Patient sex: M
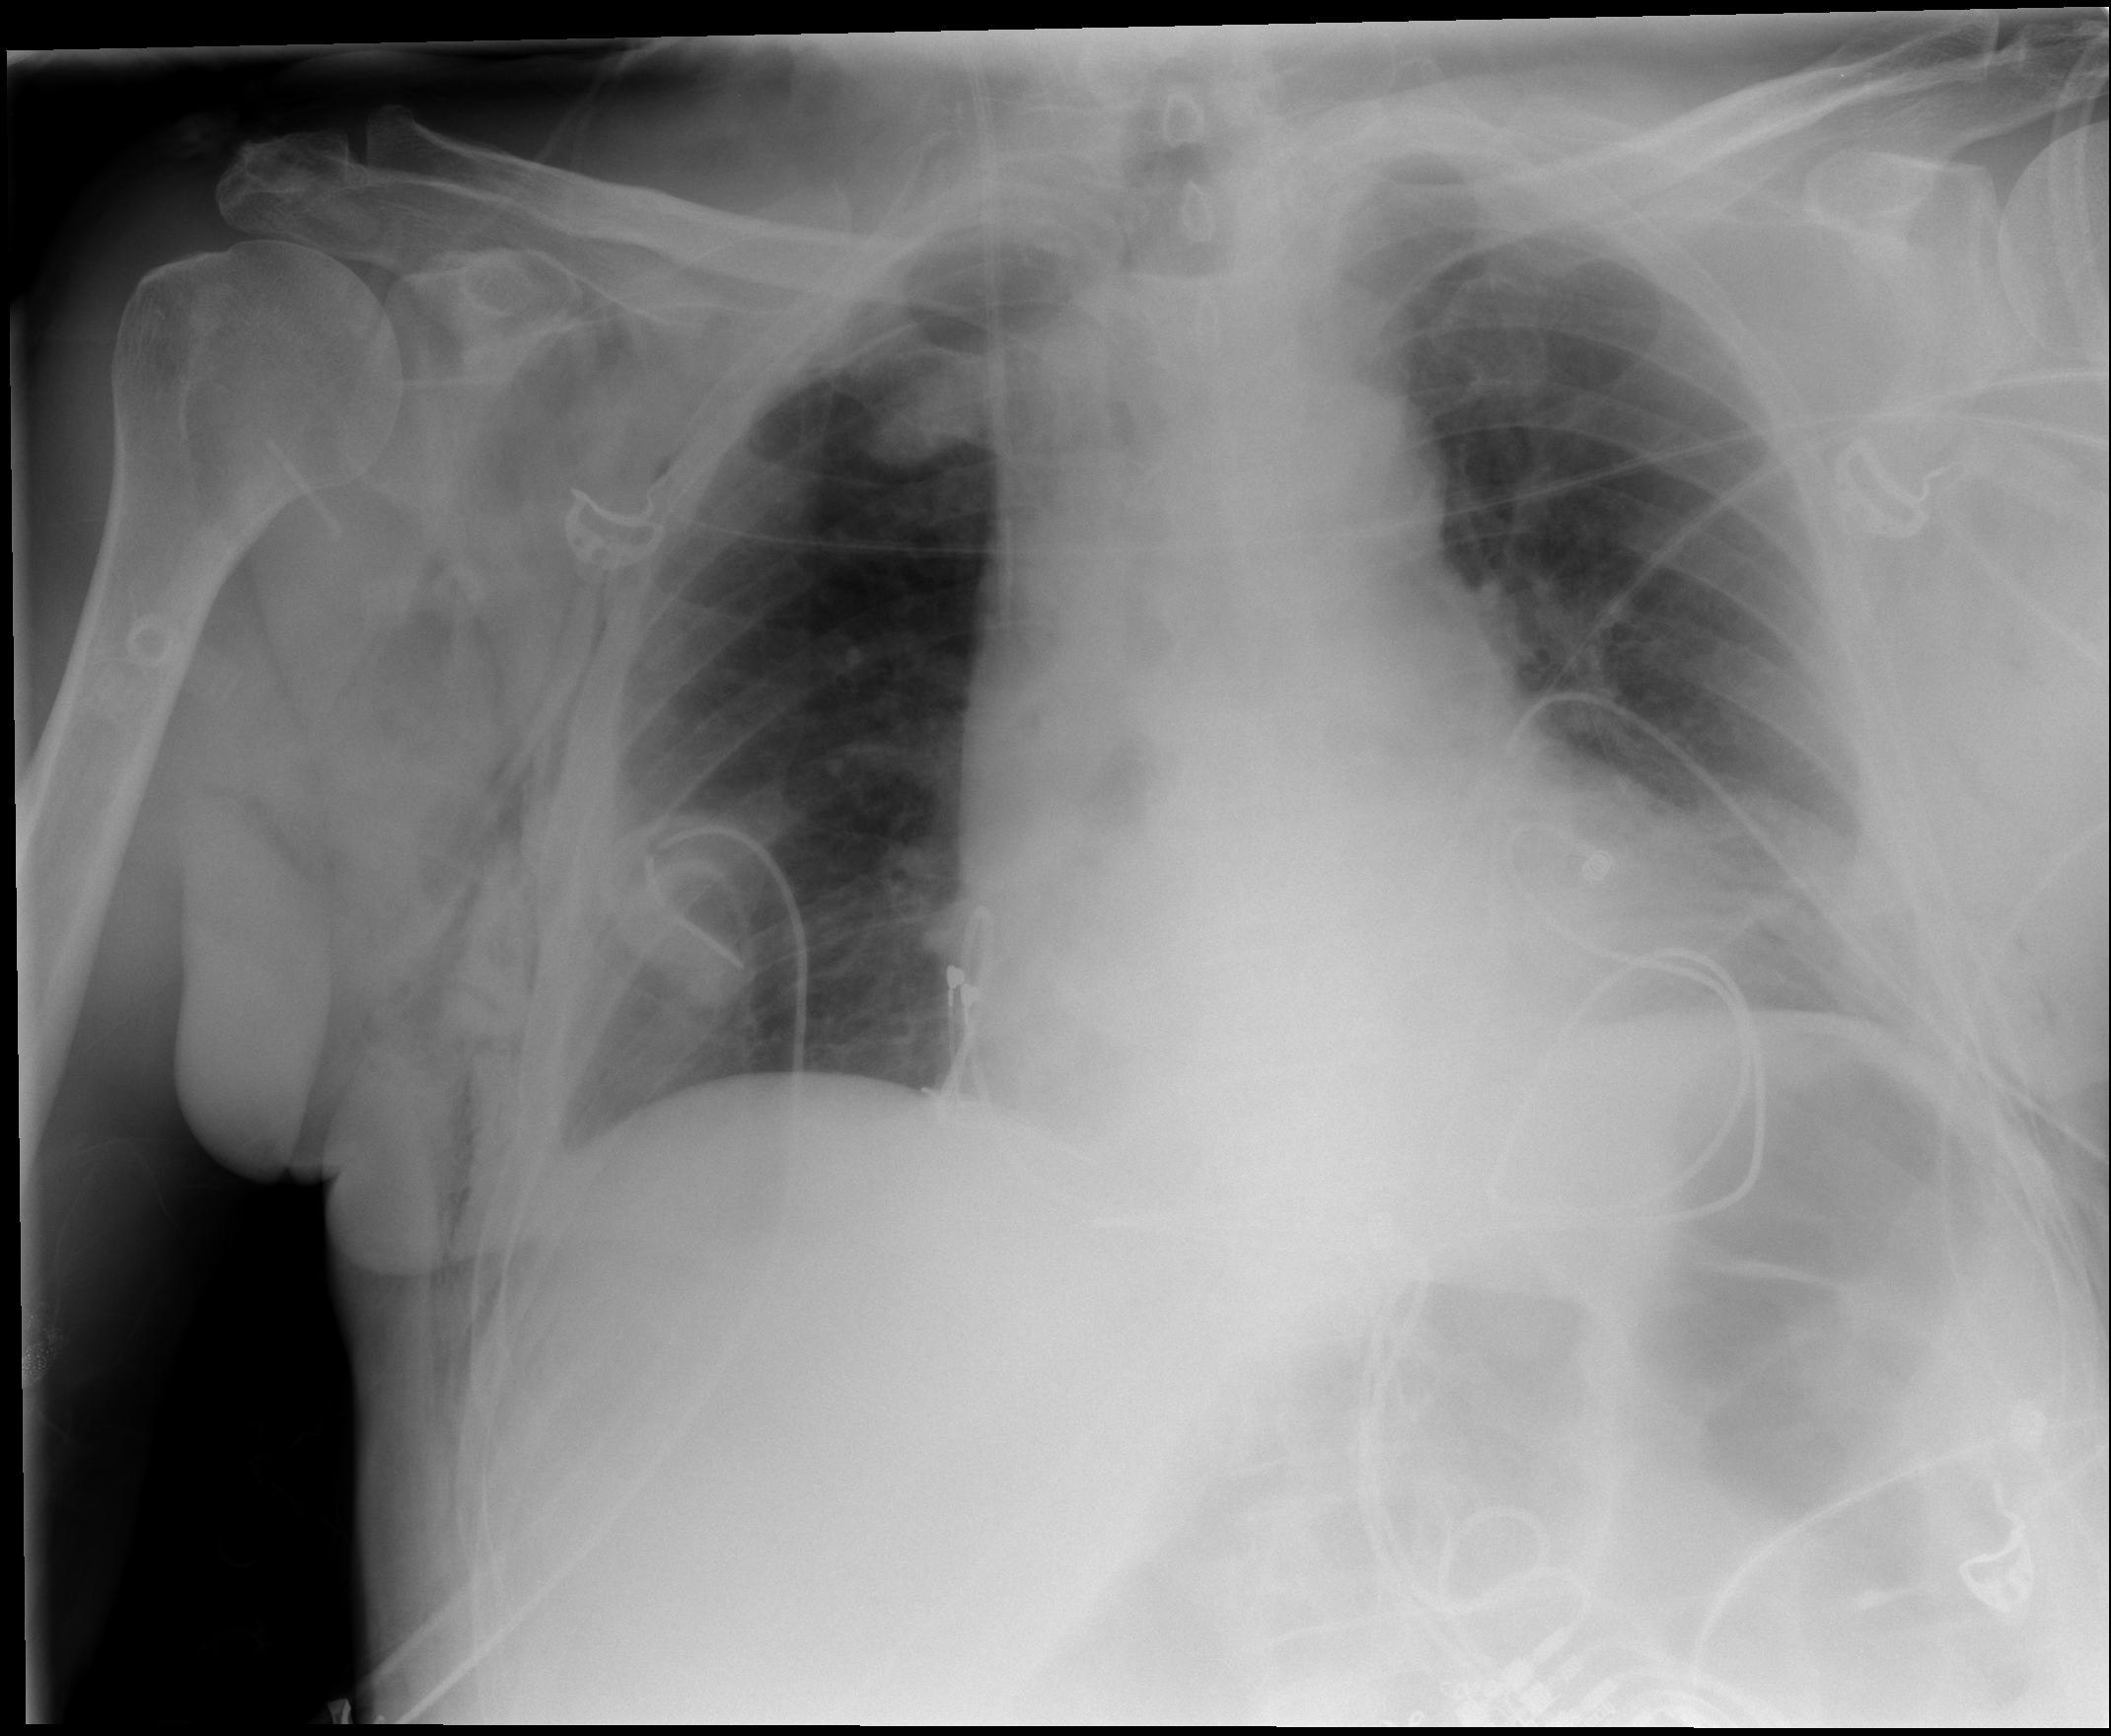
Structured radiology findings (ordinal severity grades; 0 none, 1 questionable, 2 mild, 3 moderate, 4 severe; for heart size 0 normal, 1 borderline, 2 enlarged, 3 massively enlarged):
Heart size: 1
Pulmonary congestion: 0
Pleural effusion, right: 1
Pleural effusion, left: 1
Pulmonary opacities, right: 0
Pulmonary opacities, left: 1
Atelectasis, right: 2
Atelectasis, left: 2